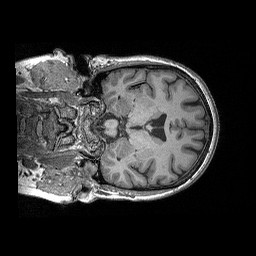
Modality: T1w
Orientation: coronal
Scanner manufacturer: siemens
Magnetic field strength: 3 T
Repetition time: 2.3 s
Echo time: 0.00298 s